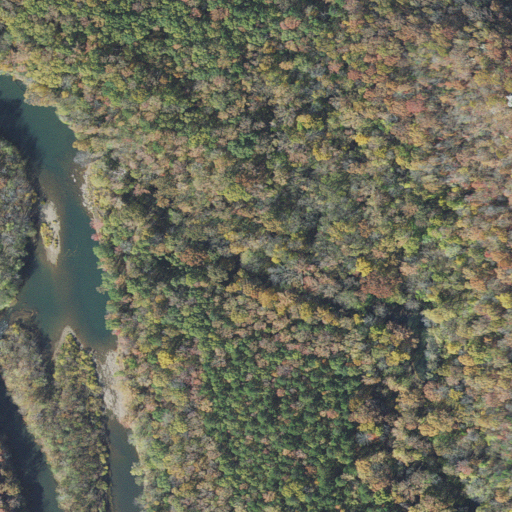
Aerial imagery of valley in Arkansas named Bat Cave Hollow containing deciduous forest, open water, mixed forest, evergreen forest, herbaceous wetlands, open development, and woody wetlands